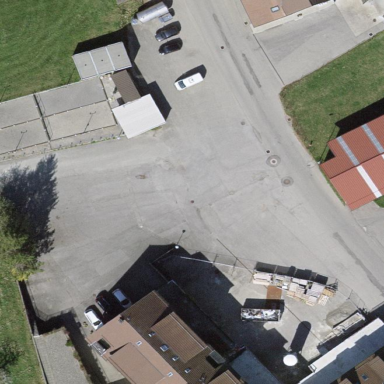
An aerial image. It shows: Parking area with asphalt surface.